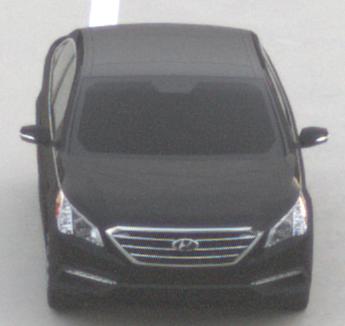
Make: Hyundai
Model: Sonata
Detailed model: Gen. 7
Model produced from: 2015
Model produced until: 2017
Doors: 4
Color: black
Road condition: dry road
Daytime: sunrise or sunset
Contrast: low contrast